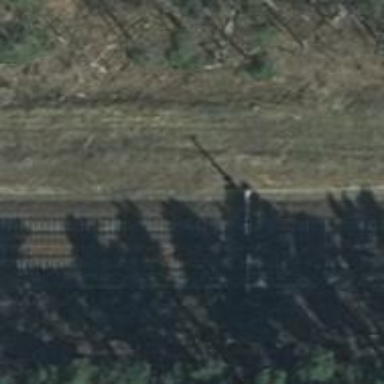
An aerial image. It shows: Railway milestone with catenary mast.